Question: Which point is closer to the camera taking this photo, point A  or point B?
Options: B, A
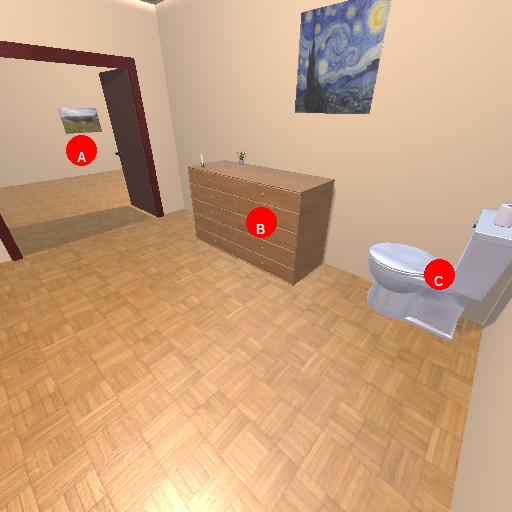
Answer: B